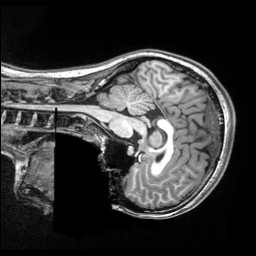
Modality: T1w
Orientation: sagittal
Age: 18
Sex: female